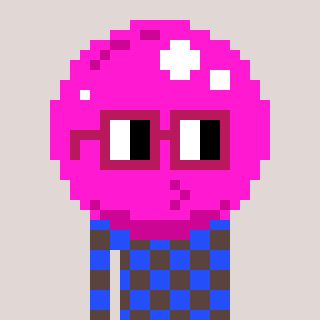
a pixel art character with square dark red glasses, a bubblegum-shaped head and a darkbrown-colored body on a warm background